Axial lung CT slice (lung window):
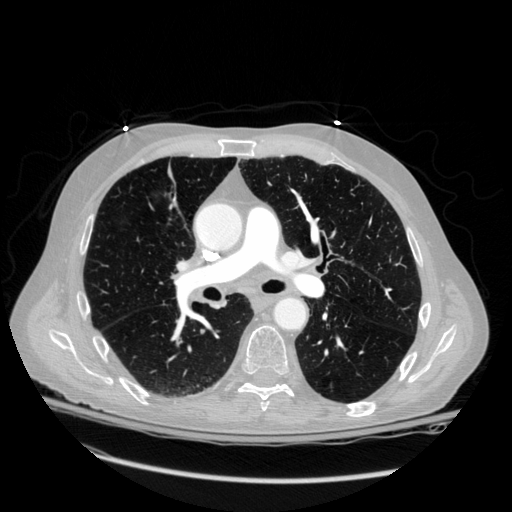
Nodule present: no